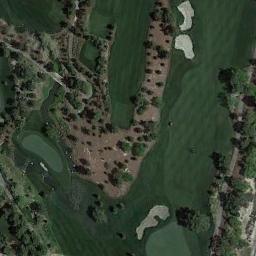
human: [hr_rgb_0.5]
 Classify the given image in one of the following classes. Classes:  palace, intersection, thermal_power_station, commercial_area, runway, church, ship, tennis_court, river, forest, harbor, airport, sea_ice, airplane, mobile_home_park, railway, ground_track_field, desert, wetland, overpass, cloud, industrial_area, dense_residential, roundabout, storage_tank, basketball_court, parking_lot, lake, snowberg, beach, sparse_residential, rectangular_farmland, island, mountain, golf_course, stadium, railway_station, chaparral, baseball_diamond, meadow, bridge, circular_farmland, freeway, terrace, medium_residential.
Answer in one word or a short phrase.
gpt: golf_course